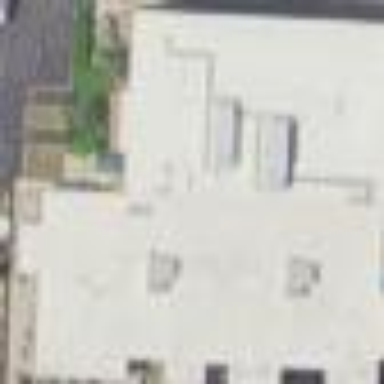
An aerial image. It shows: Commercial building.